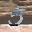
Label: 5